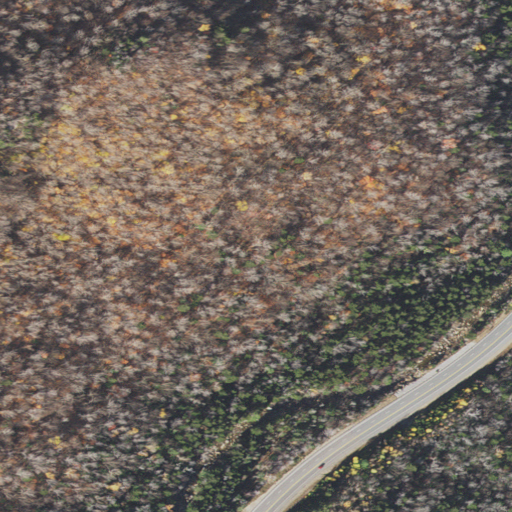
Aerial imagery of bench in New Hampshire named Vals Ledge containing deciduous forest, mixed forest, open development, medium intensity development, low intensity development, and evergreen forest